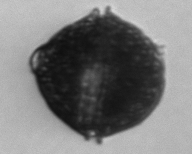
Label: Alexandrium_catenella